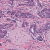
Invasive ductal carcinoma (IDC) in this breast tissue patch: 1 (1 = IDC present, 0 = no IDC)